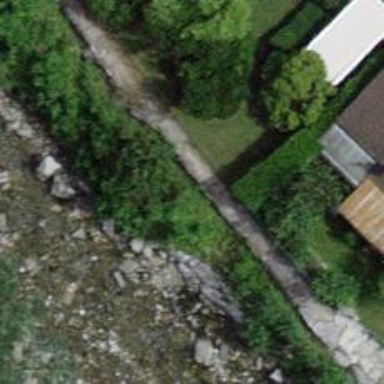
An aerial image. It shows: Compacted path.